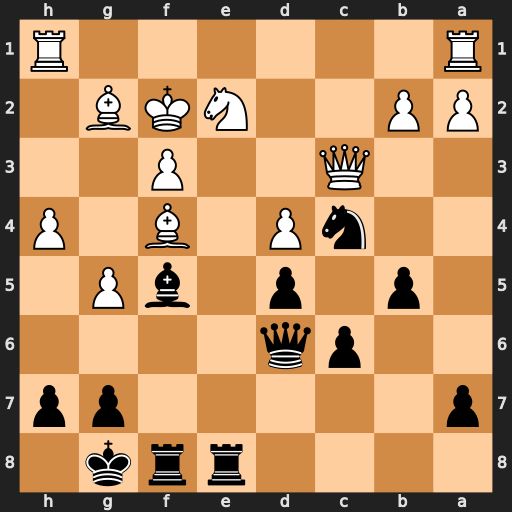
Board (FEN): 4rrk1/p5pp/2pq4/1p1p1bP1/2nP1B1P/2Q2P2/PP2NKB1/R6R
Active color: b
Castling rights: -
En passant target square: -
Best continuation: Rxe2+ Kxe2 Qxf4